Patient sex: M
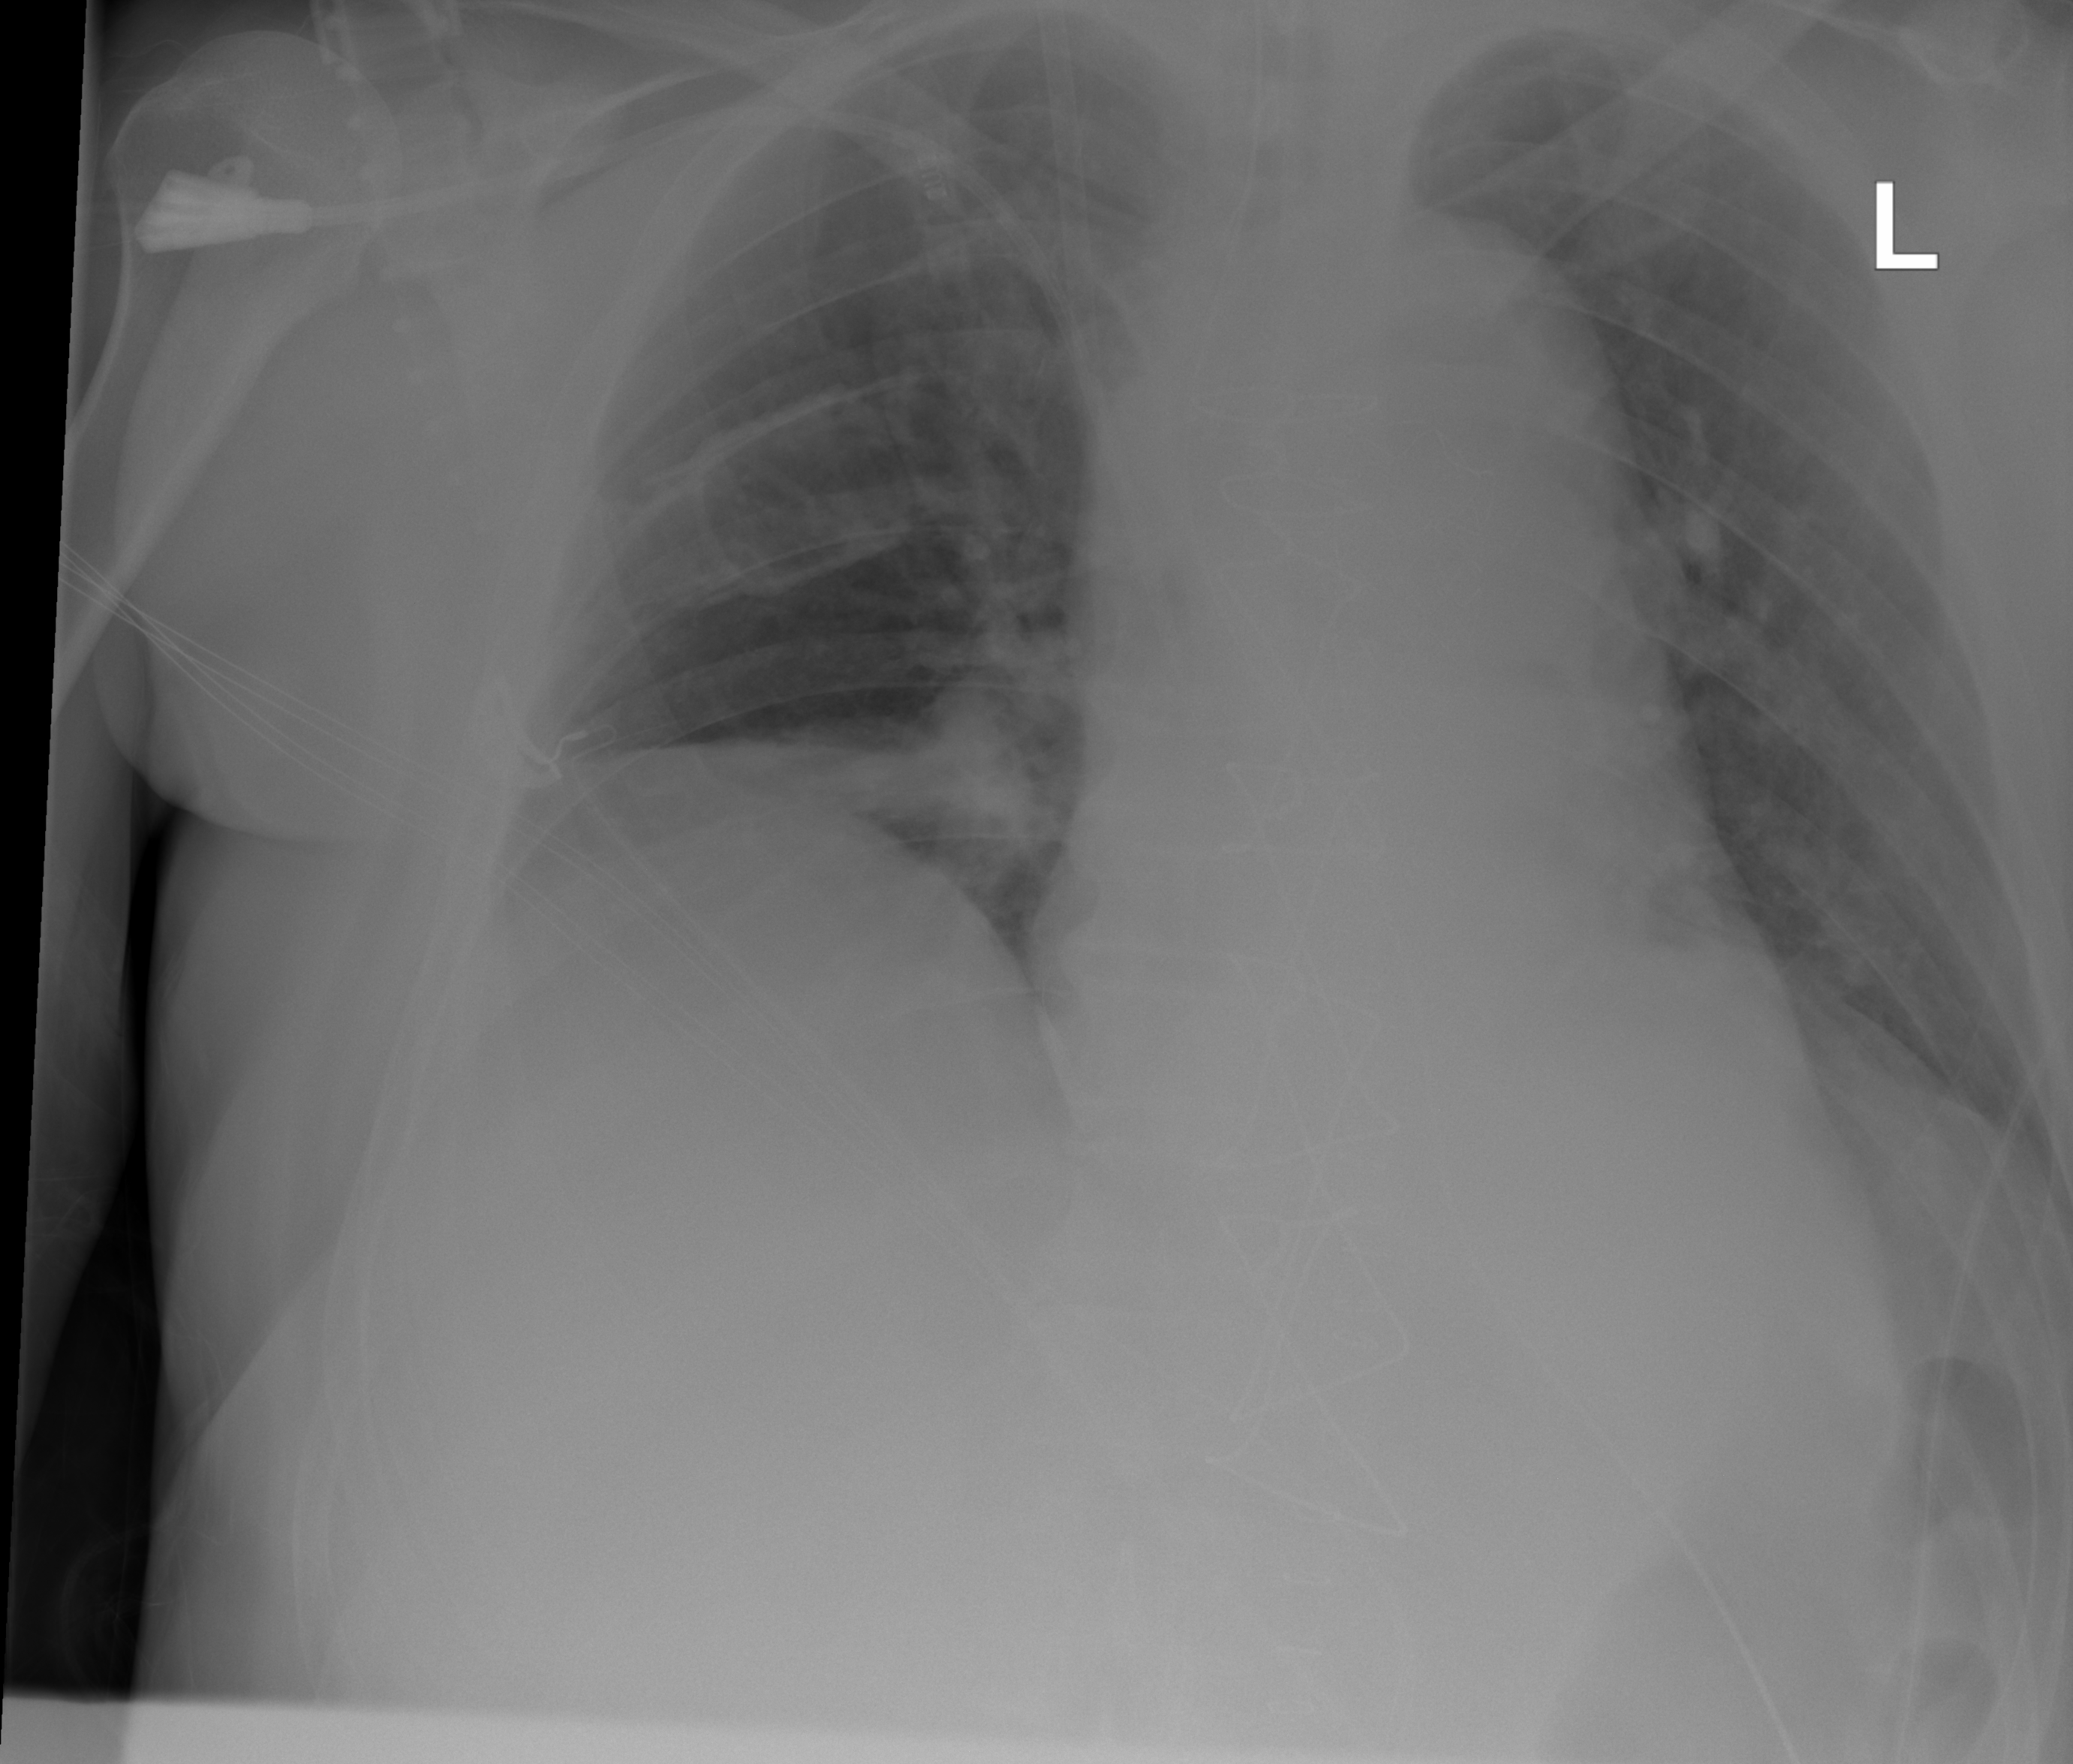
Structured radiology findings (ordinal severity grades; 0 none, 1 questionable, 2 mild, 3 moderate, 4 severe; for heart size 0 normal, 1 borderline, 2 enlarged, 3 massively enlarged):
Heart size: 0
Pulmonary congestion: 2
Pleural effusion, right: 0
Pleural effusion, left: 0
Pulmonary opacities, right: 0
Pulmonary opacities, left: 0
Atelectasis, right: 2
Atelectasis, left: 0